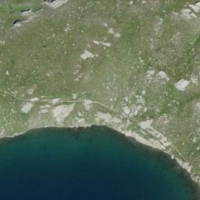
EUNIS habitat code: 26
Species observed at this site:
Zygaena exulans